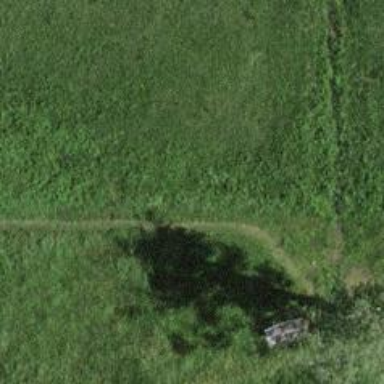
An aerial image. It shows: Ground path.